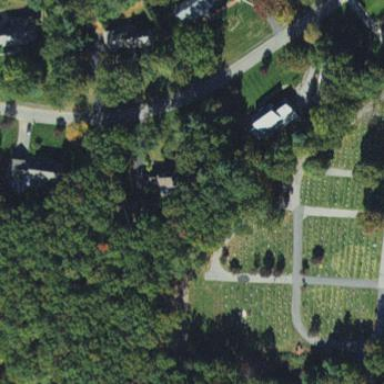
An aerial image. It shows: Cemetery with historic significance.